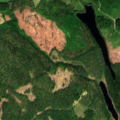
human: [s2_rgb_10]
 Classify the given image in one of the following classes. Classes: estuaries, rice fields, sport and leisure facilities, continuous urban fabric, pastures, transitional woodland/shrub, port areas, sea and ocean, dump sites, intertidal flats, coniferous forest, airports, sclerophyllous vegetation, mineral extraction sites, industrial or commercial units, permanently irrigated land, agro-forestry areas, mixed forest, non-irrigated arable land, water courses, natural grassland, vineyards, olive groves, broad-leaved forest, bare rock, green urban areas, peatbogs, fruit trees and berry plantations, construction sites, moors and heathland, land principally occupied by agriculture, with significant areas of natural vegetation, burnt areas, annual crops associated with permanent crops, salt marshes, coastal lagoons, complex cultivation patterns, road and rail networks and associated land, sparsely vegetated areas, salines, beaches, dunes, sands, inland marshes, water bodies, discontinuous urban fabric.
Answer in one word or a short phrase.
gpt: coniferous forest, mixed forest, transitional woodland/shrub